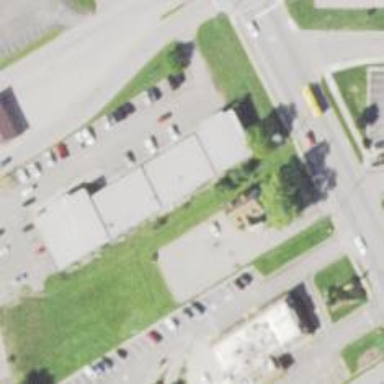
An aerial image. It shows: Healthcare clinic is depicted in the image.